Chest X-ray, PA view. Patient: 33 years old, sex F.
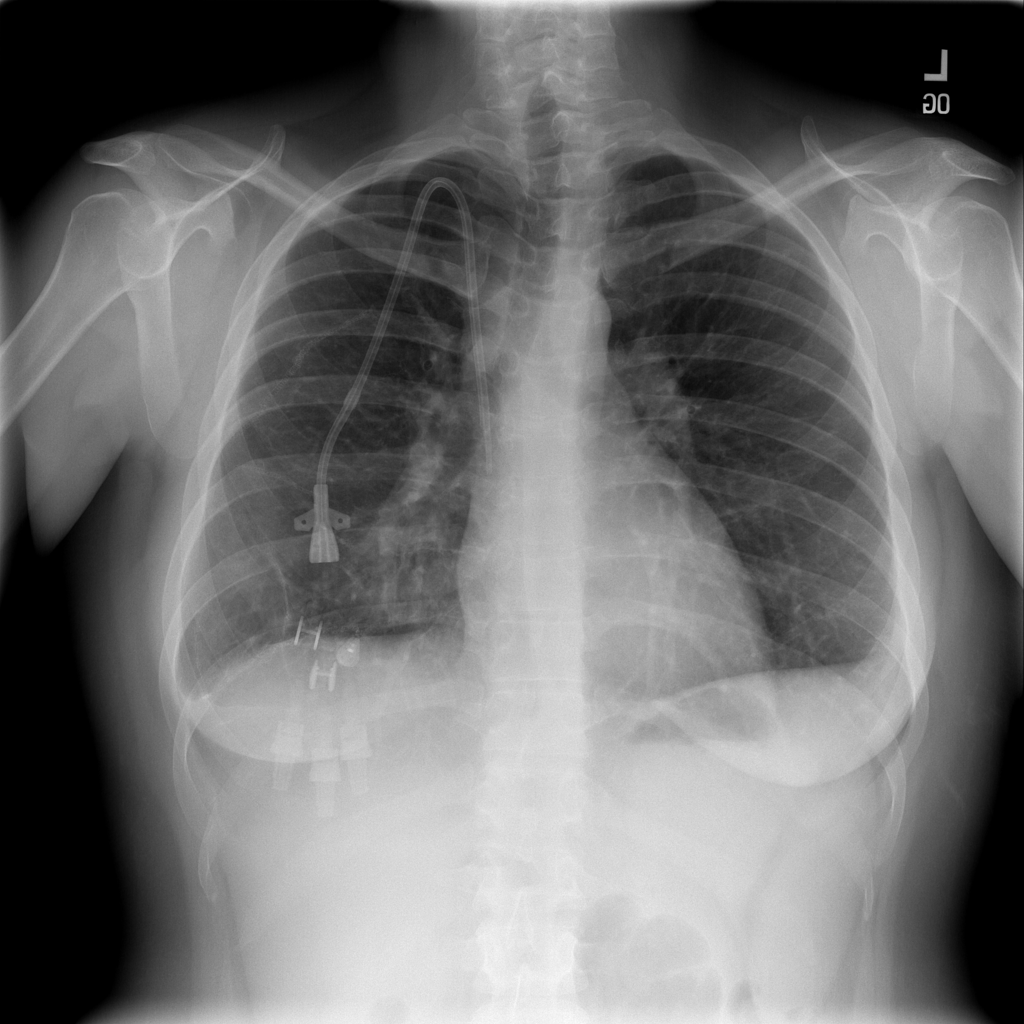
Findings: No Finding